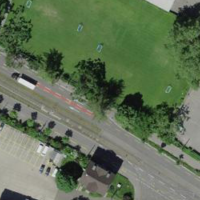
EUNIS habitat code: 53
Species observed at this site:
Fumaria officinalis
Chelidonium majus
Malva neglecta
Melilotus albus
Silybum marianum